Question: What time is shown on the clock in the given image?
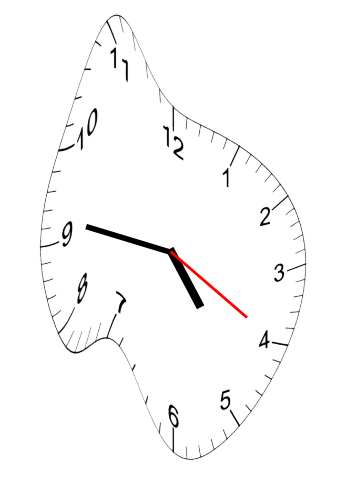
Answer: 04:46:20